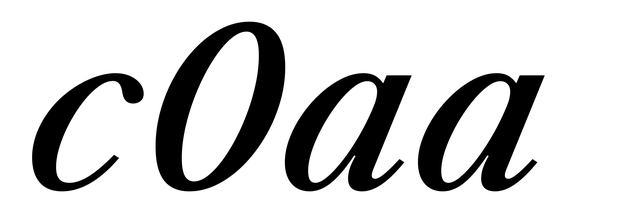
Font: LibreCaslonText-Italic_Medium_Italic